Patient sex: M
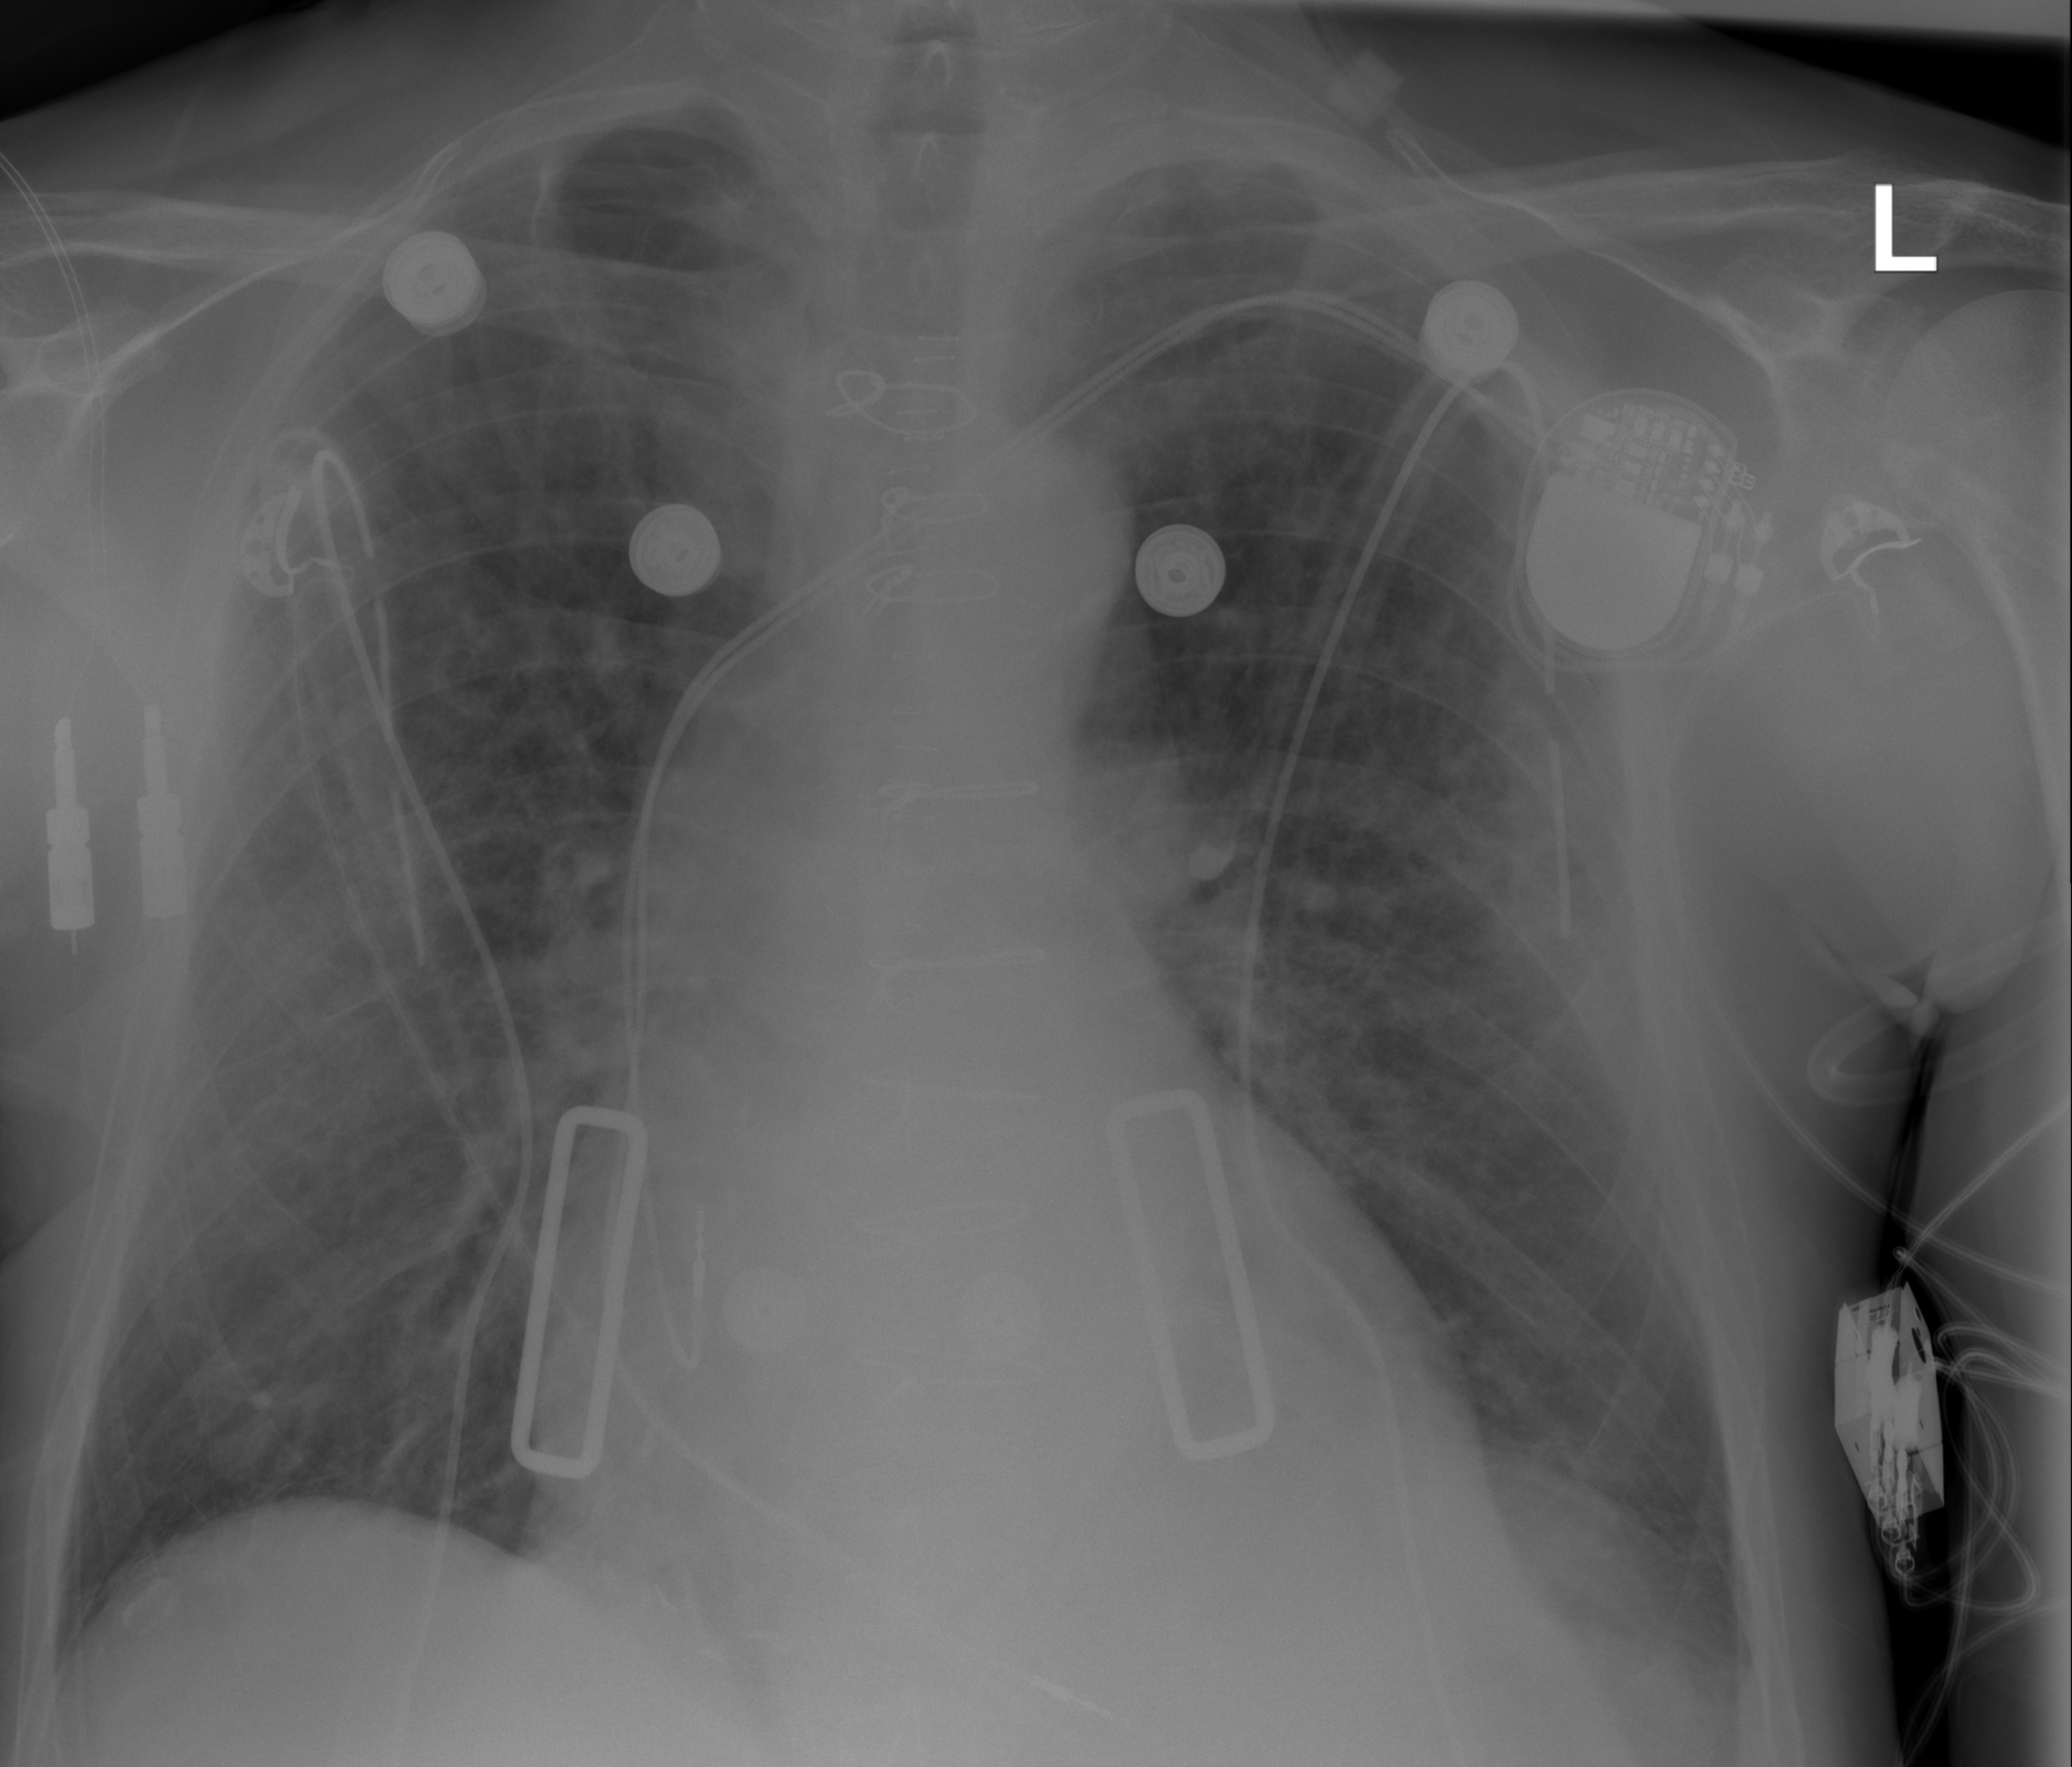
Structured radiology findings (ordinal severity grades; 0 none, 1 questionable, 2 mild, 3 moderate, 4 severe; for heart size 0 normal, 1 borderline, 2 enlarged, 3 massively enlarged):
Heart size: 0
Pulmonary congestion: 2
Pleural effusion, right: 0
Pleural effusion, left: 1
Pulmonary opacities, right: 0
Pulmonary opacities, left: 0
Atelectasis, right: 2
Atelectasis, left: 2